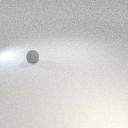
small gray rubber sphere